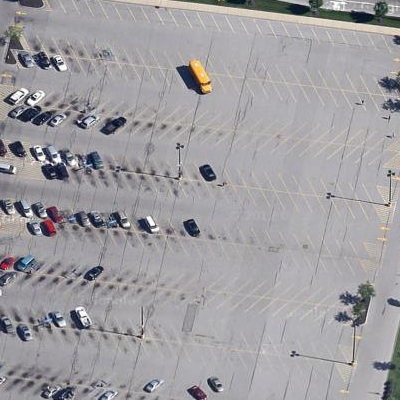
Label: Parking